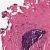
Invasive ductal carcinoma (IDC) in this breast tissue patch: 0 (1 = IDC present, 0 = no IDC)